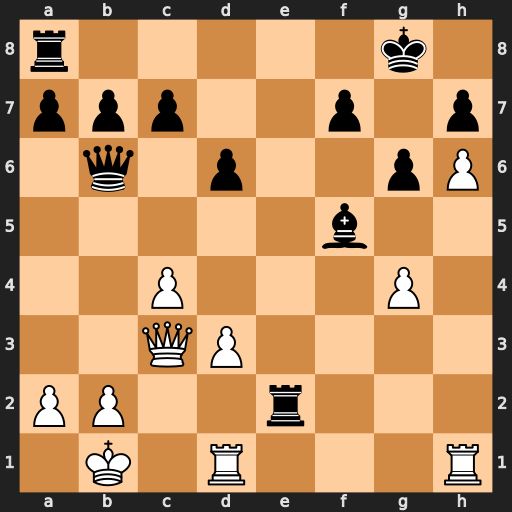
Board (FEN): r5k1/ppp2p1p/1q1p2pP/5b2/2P3P1/2QP4/PP2r3/1K1R3R
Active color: w
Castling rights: -
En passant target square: -
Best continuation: Qg7#